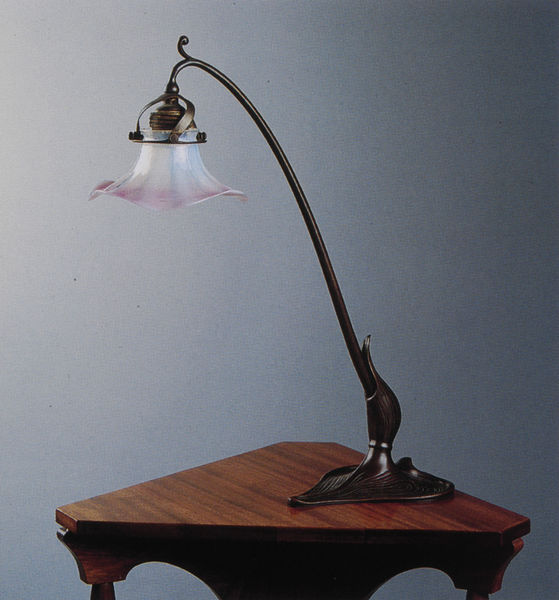
Titel: Tischlampe in Form einer Blume
Künstler: Richard Riemerschmid
Standort: München
Institution: Stadtmuseum
Schlagwörter: blau, blätter, fuß, weiß, dreieck, blume, braun, geschwungen, glas, grau, hintergrund, holz, lampe, licht, raum, tisch, blüte, rose, schirm, ornament, wand, möbel, natur, interieur, kelch, blatt, leuchte, pflanze, rosa, zart, beine, schwung, ecke, lampenschirm, leere, lila, violett, strom, jugendstil, tischlampe, floral, lesen, tischchen, leuchter, metall, bronze, zierlich, foto, fotografie, harmonie, kante, stiel, messing, porzellan, stengel, lilie, tischplatte, schnörkel, maserung, knospe, eck, dynamisch, dreibein, stehlampe, filigran, vegetabil, objekt, art deco, blattform, design, blumenkelch, blütenkelch, buche, dreick, dreieckig, dreieckstisch, dreifus, dreifuss, dreisuss, ecktisch, elektrik, elektrisch, ensemble, fassung, furnier, geblasen, kurvig, lamoe, leselampe, lichtkörper, lil, mahagoni, mahagonie, möbelstück, nachttisch, nussholz, schalter, schreibtischlampe, sstiel